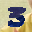
Label: 3